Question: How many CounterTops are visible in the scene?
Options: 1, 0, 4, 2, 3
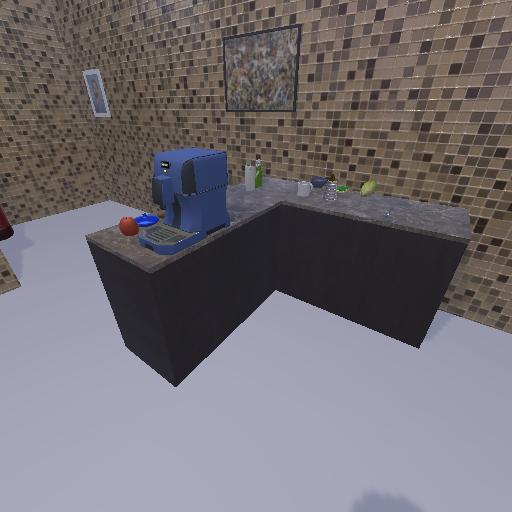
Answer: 1